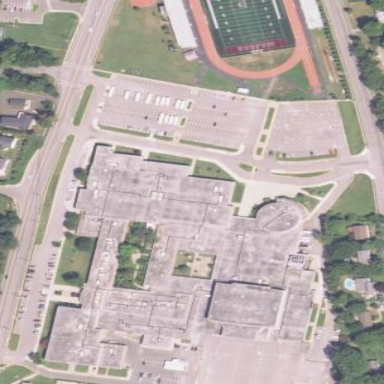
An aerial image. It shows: School.